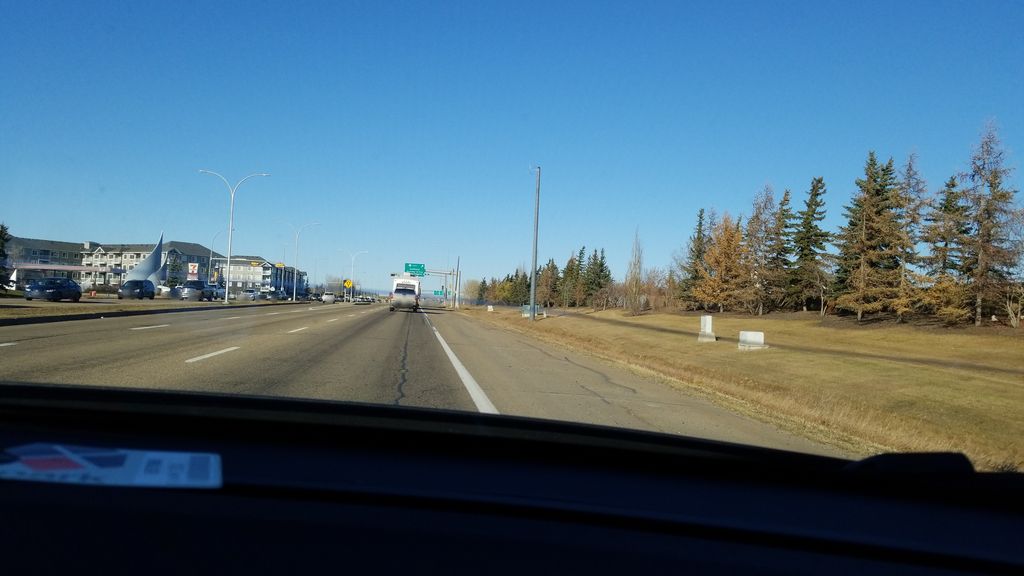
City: edmonton